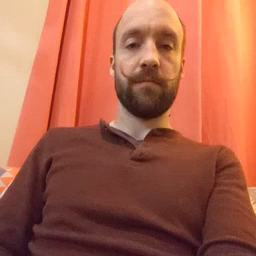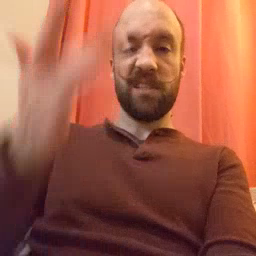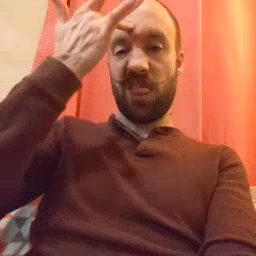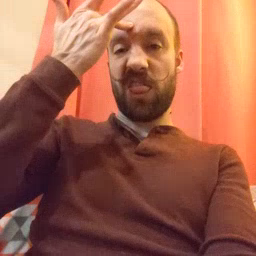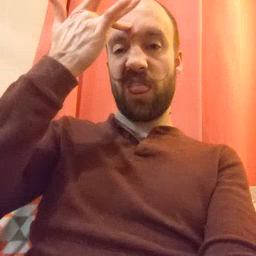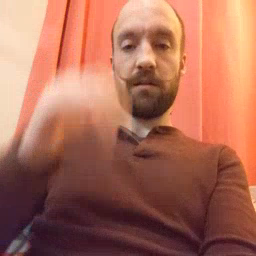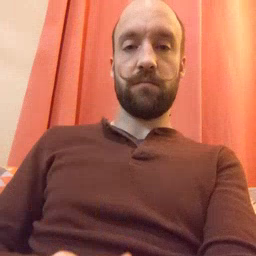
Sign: sick